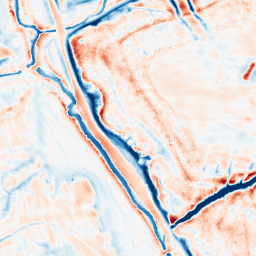
Category: edge_preserving
Decomposition family: bilateral
Decomposition parameters: d: 21
sigma_color: 75
sigma_space: 50
Upsampling method: quadratic
Upsampling parameters: scale: 8
Upsampling scale: 8